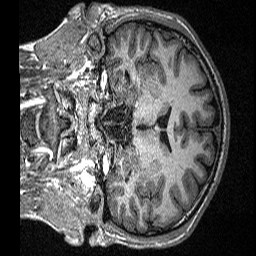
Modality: T1w
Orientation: coronal
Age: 22
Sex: male
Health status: healthy
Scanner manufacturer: siemens
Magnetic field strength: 3 T
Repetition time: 2.3 s
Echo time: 0.00298 s